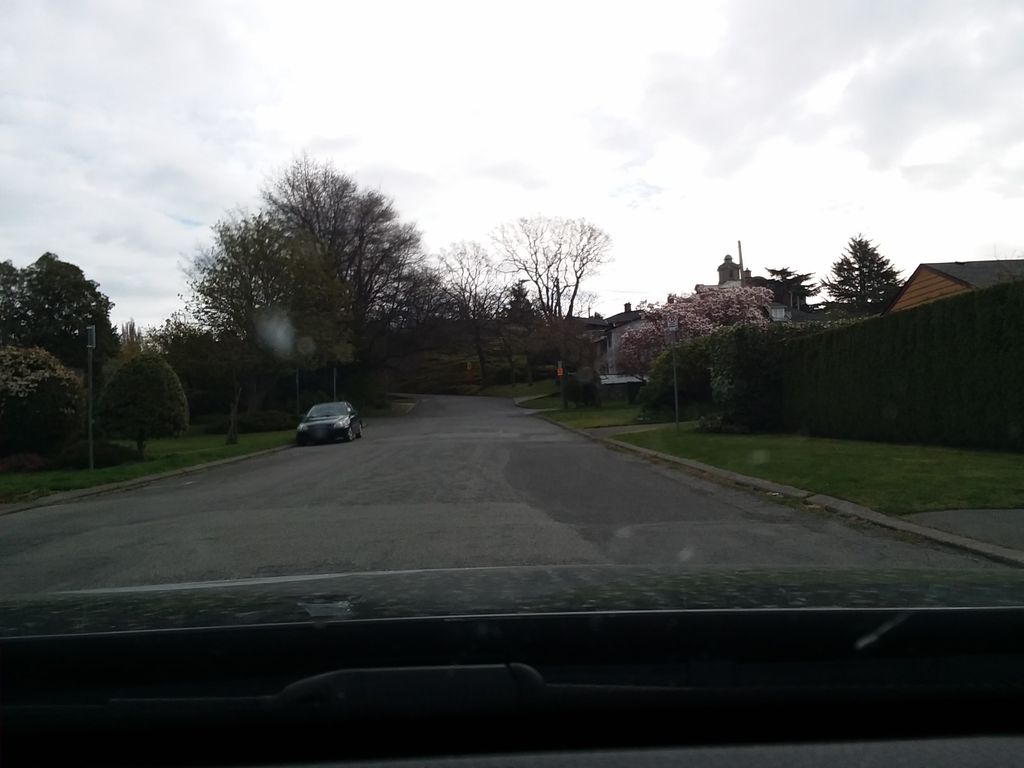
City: victoria